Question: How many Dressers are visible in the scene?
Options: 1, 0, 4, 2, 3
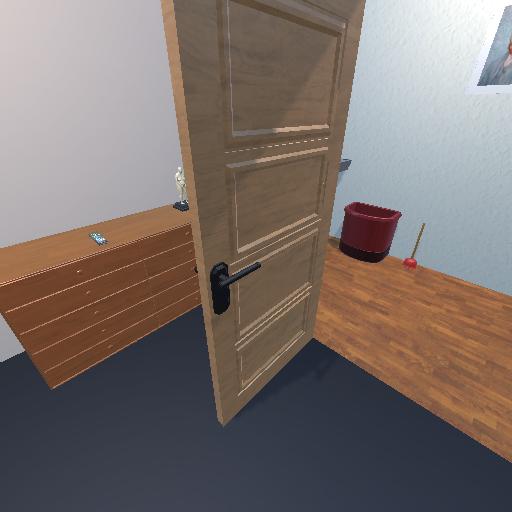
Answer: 1